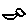
Label: bird